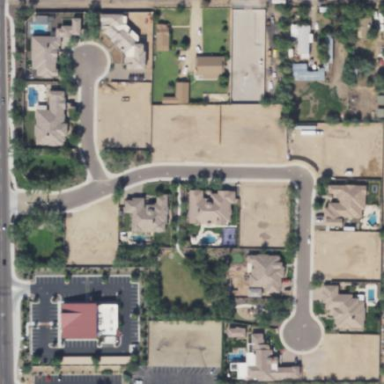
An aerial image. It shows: Gated residential area.